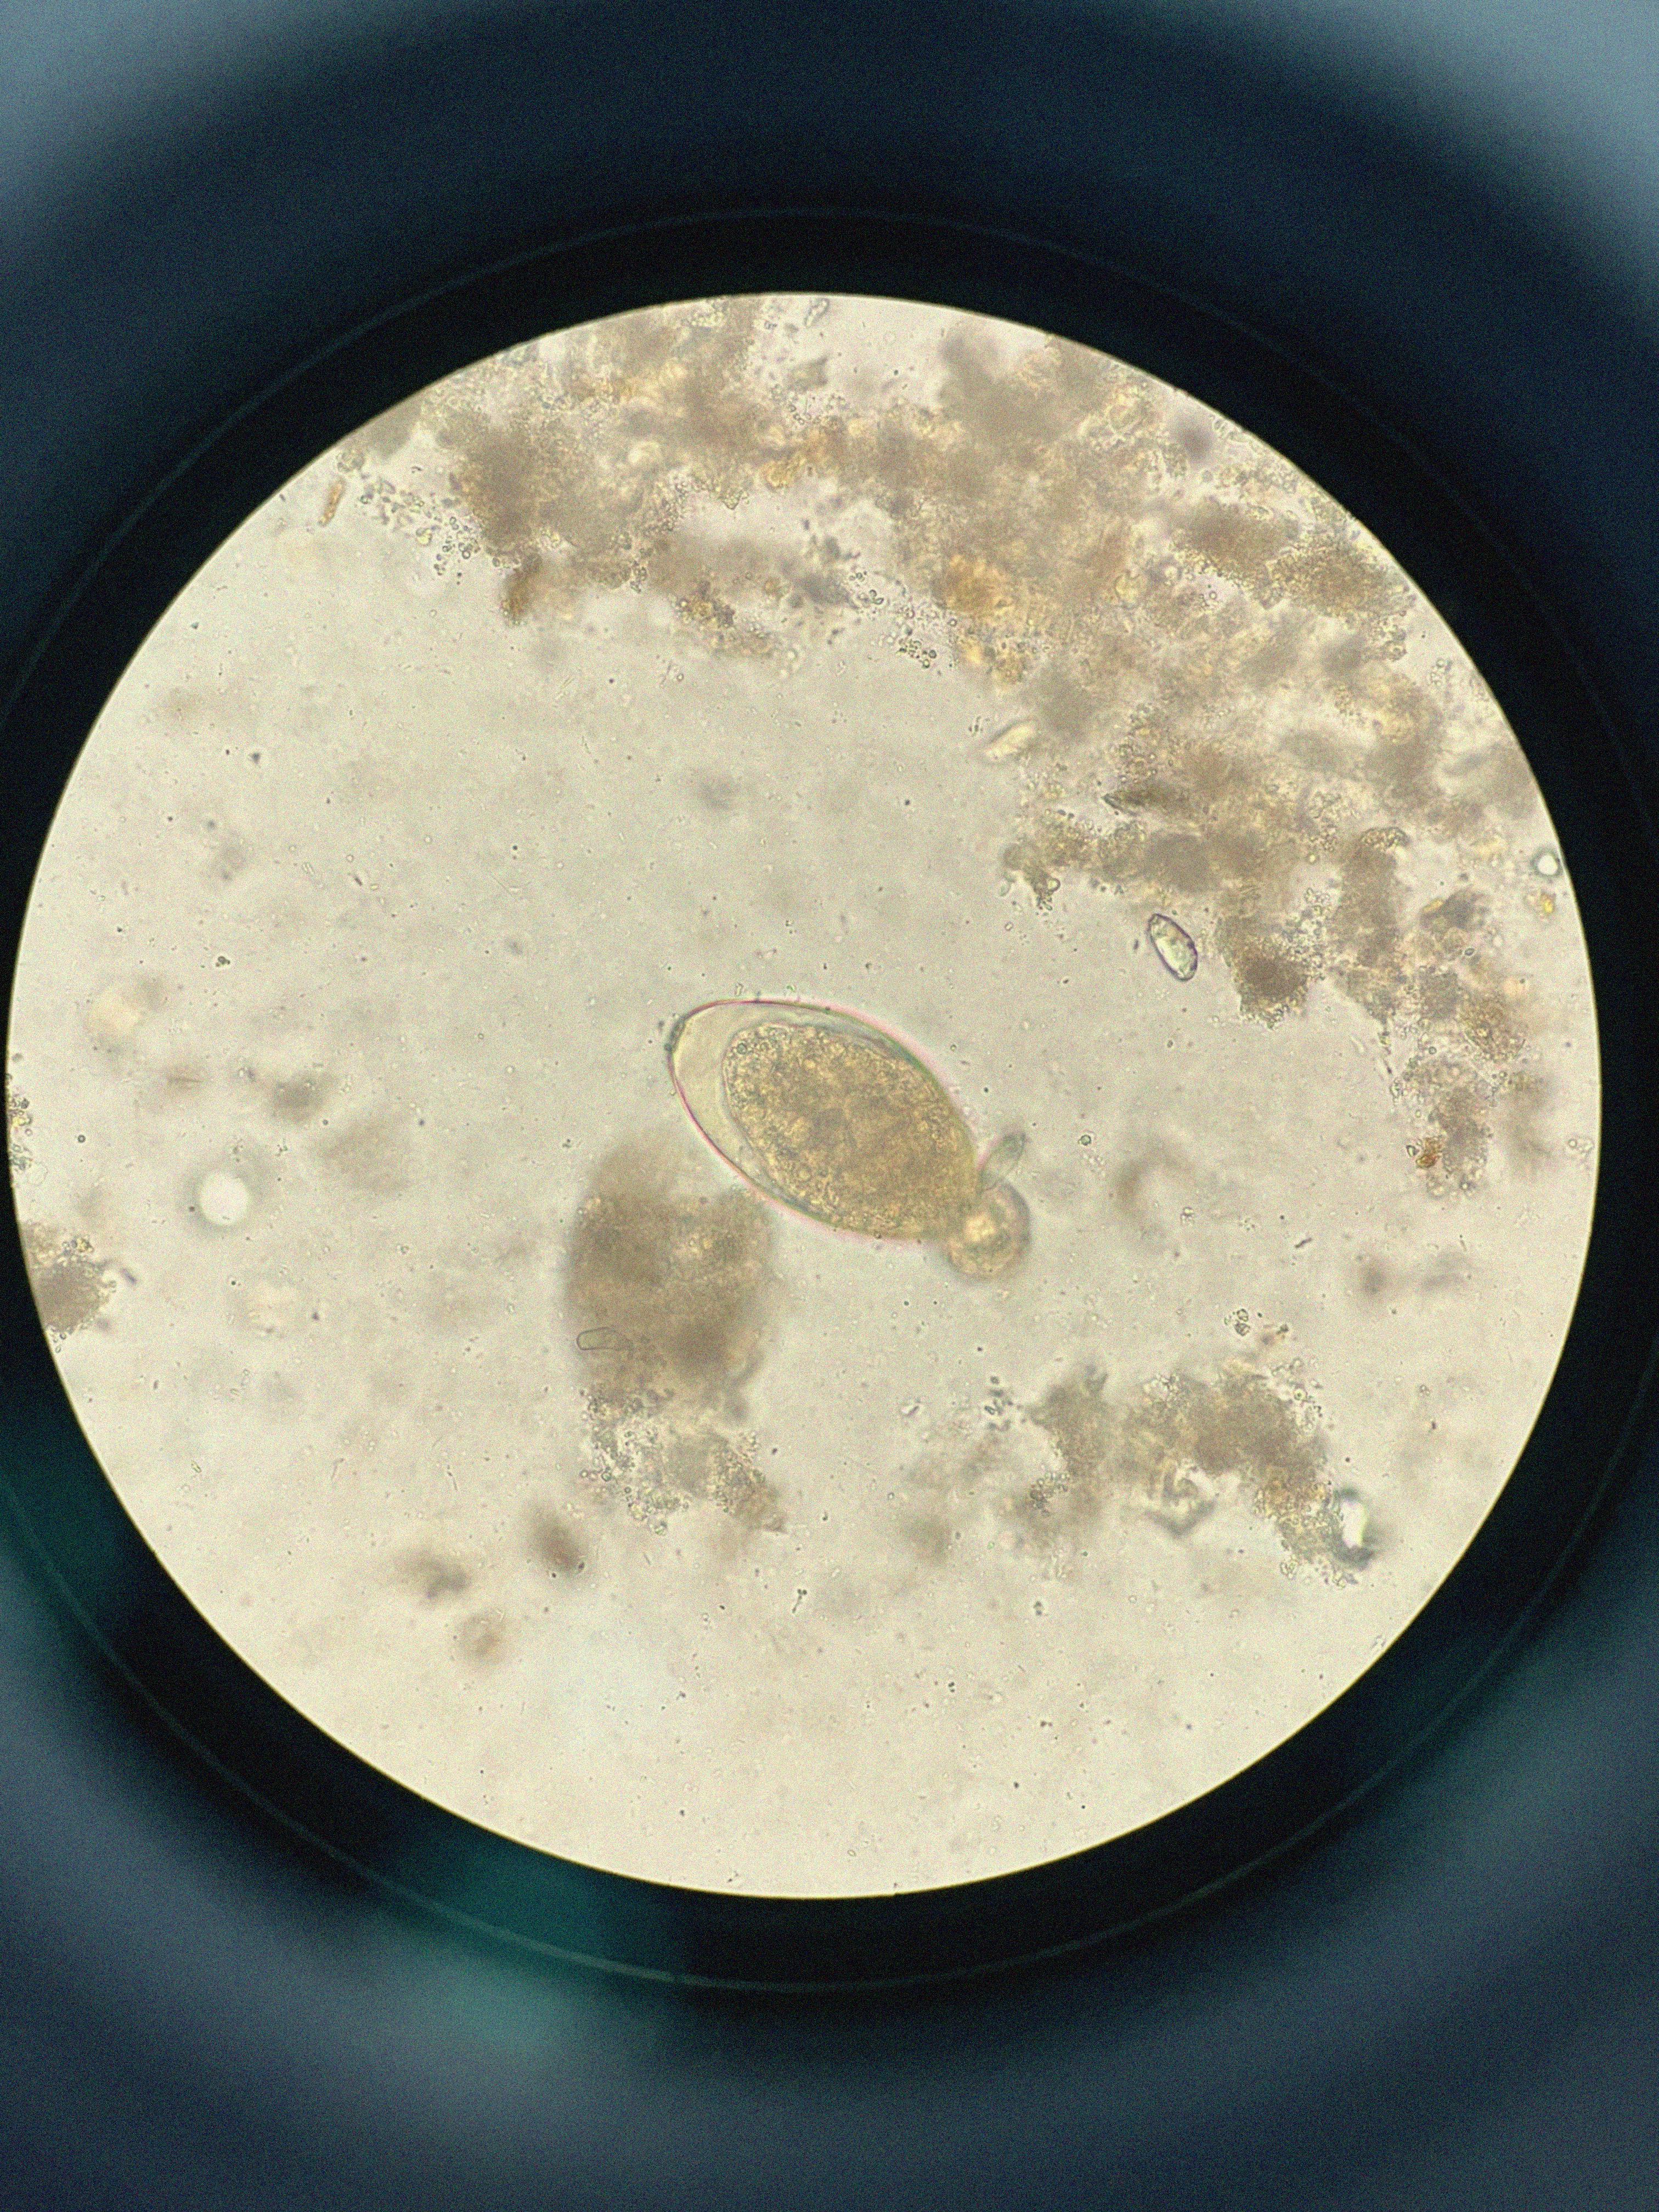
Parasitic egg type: Fasciolopsis buski